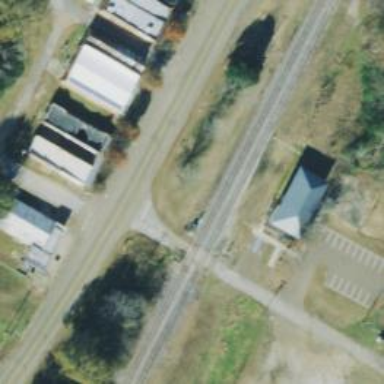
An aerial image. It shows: Railway service station.